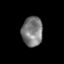
Tissue: skin
Cell type: Epithelial cells
Senescence score: 0.2846
Nuclear area (px): 605
Mean DAPI intensity: 123.44